Question: My grid is not just uncentered, it appears to be aligned to the right. What's up with this?

Layout:
'''
<RelativeLayout xmlns:android="http://schemas.android.com/apk/res/android"
xmlns:tools="http://schemas.android.com/tools"
android:layout_width="match_parent"
android:layout_height="match_parent"
android:paddingLeft="8dp"
android:paddingRight="8dp"
android:paddingTop="8dp"
android:paddingBottom="8dp">
<GridView xmlns:android="http://schemas.android.com/apk/res/android"
android:id="@+id/gridView"
android:numColumns="auto_fit"
android:columnWidth="240dp"
android:stretchMode="spacingWidthUniform"
android:verticalSpacing="22dp"
android:horizontalSpacing="16dp"
android:gravity="center_horizontal"
android:layout_width="fill_parent"
android:layout_height="fill_parent"
android:layout_centerInParent = "true">
</GridView>
</RelativeLayout>
'''
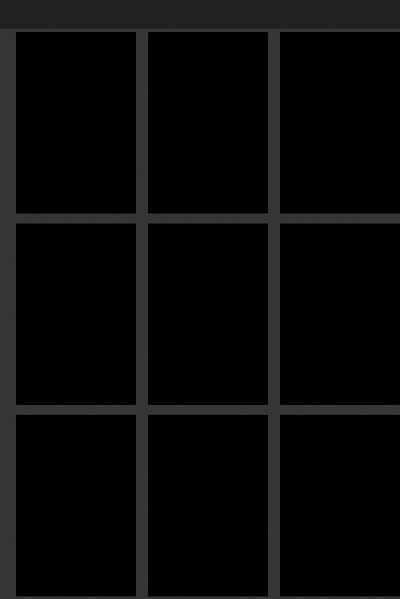
Answer: I believe it is coming from the line
'''
android:stretchMode="spacingWidthUniform"
'''
Remove that and test it out.